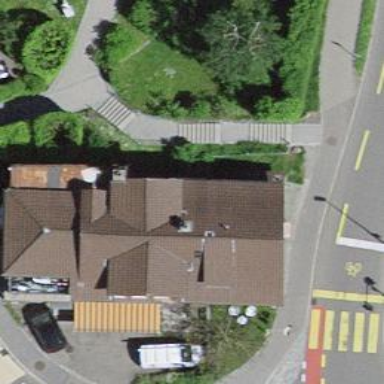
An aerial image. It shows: Set of steps on the road.